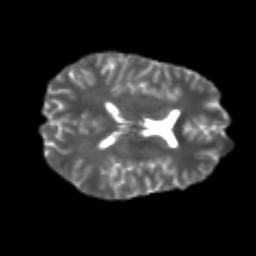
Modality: T2w
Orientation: axial
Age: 23
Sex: male
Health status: healthy
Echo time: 0.074 s